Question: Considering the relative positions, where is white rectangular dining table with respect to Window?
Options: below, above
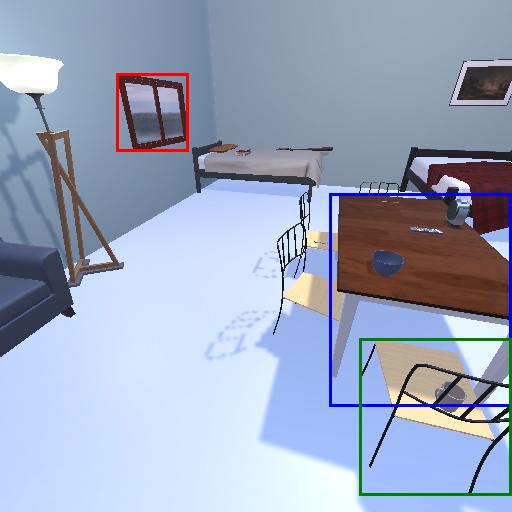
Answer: below